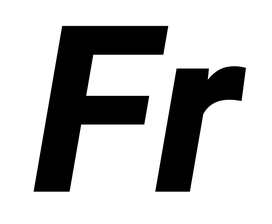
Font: Roboto-Italic_ExtraBold_Italic